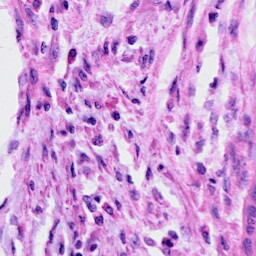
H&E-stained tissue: Cervix